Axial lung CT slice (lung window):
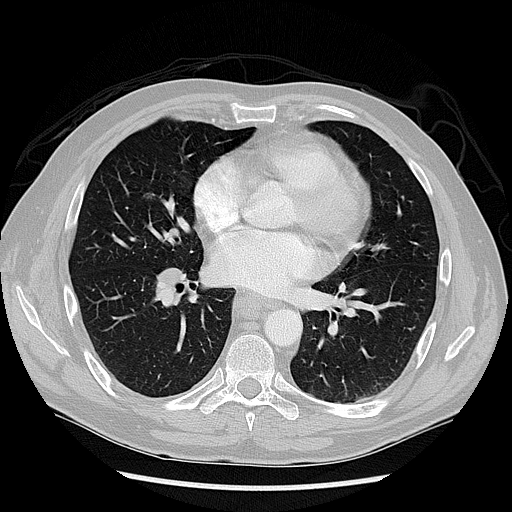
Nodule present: no